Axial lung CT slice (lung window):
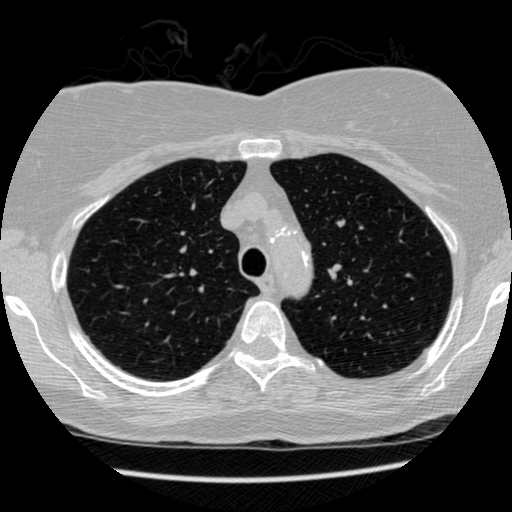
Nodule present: no